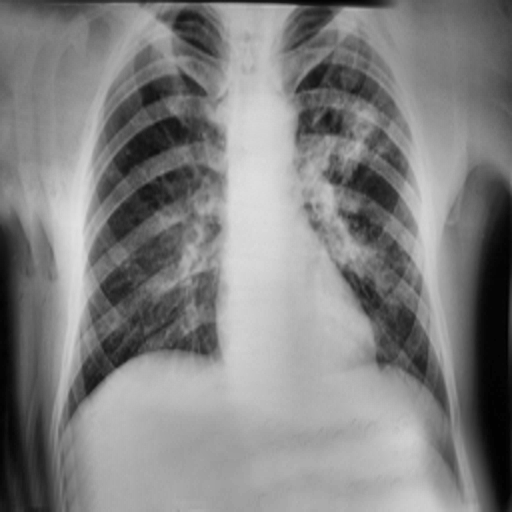
Finding: TUBERCULOSIS